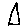
Label: triangle